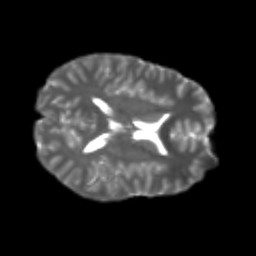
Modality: T2w
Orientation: axial
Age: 21
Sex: male
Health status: healthy
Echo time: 0.074 s